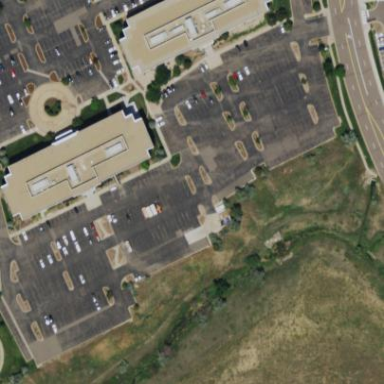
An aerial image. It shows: Office building.